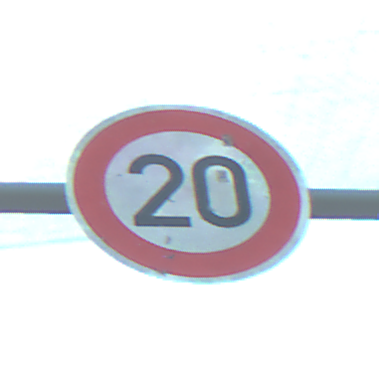
Verkehrszeichen: Geschwindigkeit20
Umgebung: Roofed, Special
Tageszeit: MorningAfternoon
Wetter: PartlyCloudy
Licht: Natural
Jahreszeit: NotSpecified
Kontrast: MediumContrast